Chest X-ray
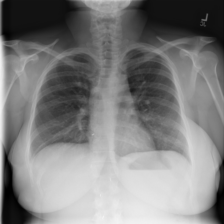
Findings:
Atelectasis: negative
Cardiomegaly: negative
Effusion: negative
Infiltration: negative
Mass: negative
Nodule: negative
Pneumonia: negative
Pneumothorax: negative
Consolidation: negative
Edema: negative
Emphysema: negative
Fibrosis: negative
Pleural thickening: negative
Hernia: negative